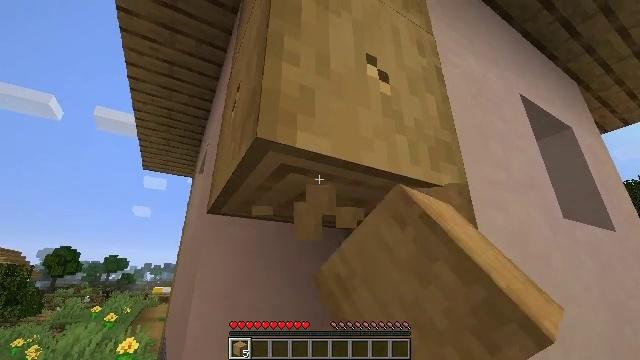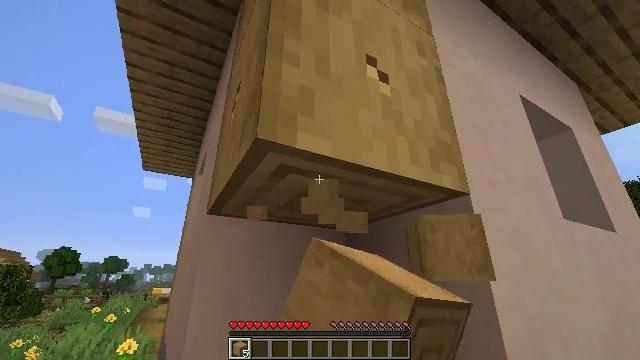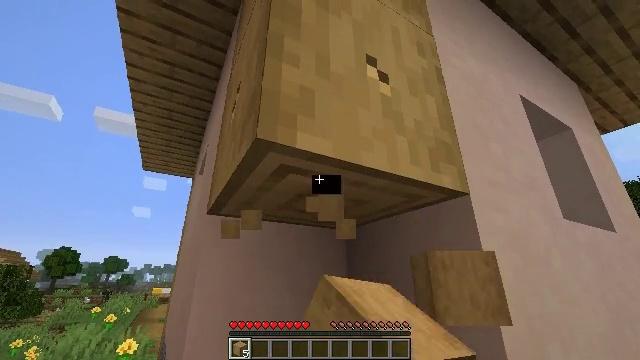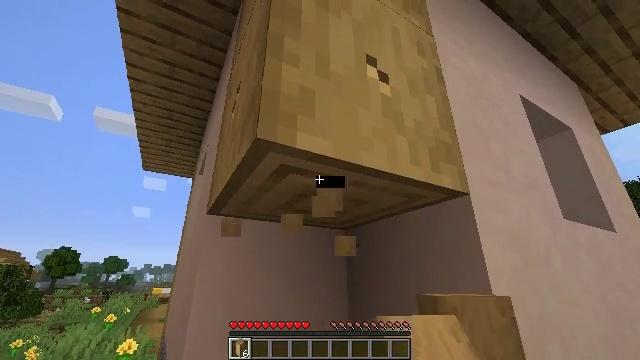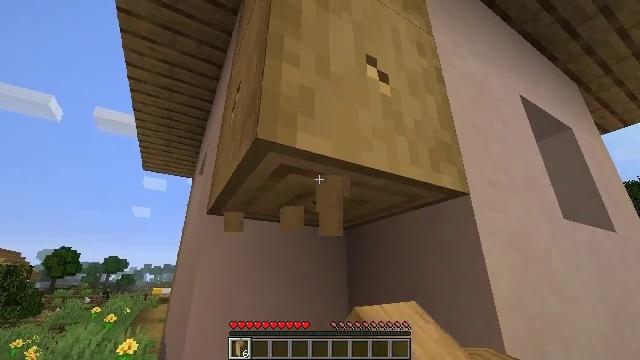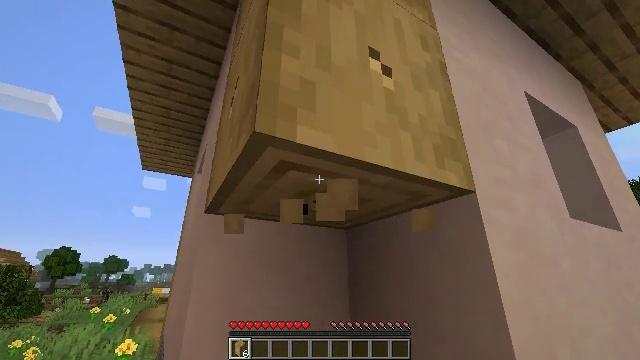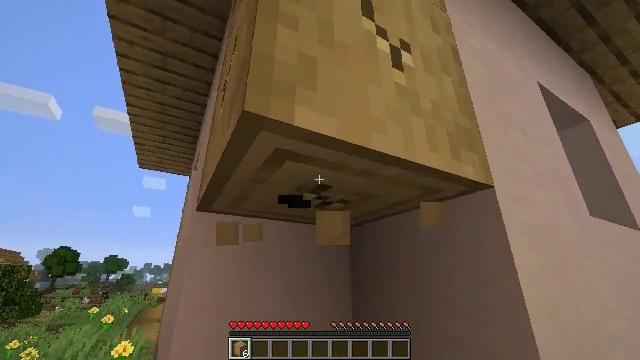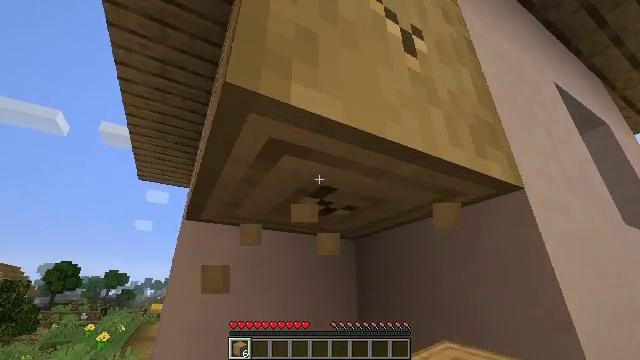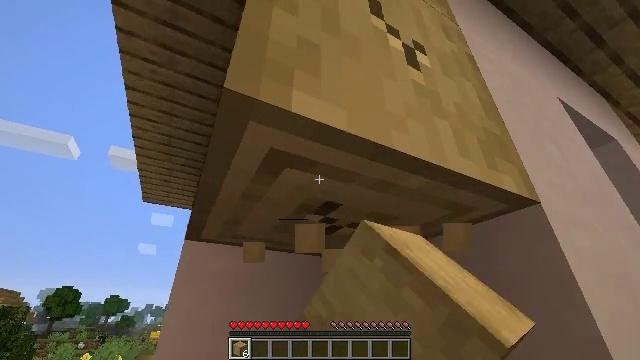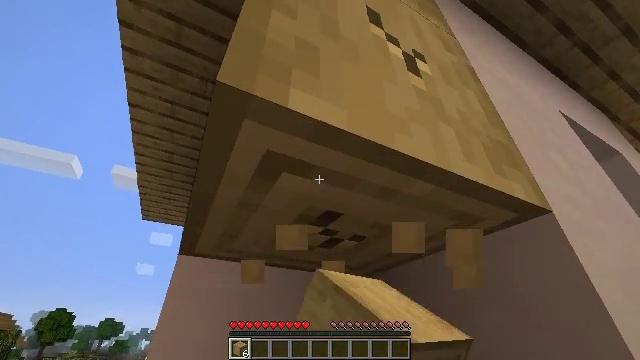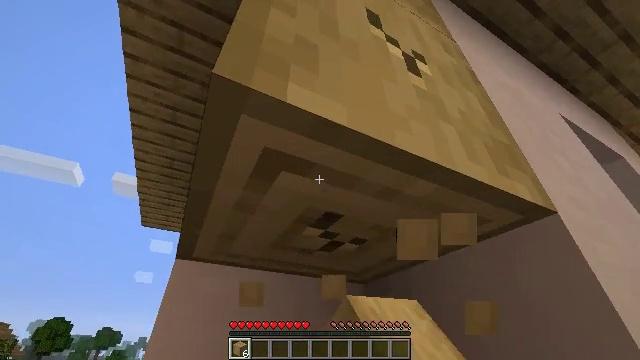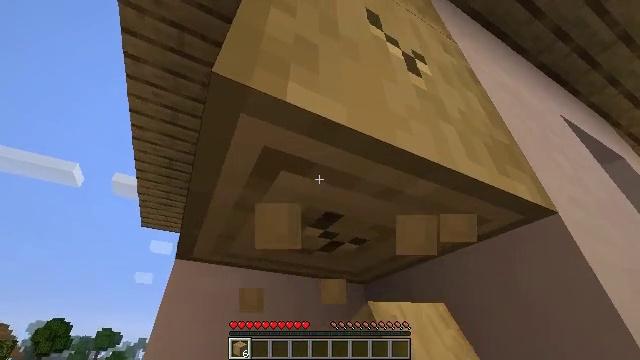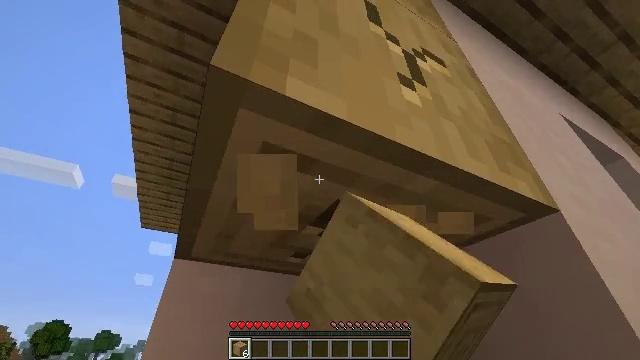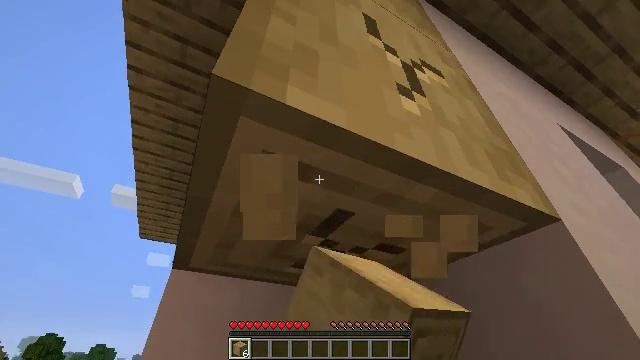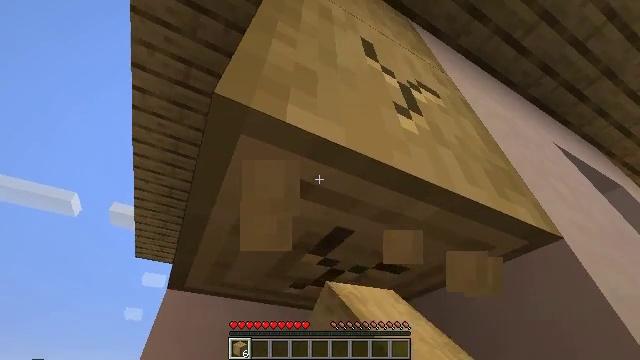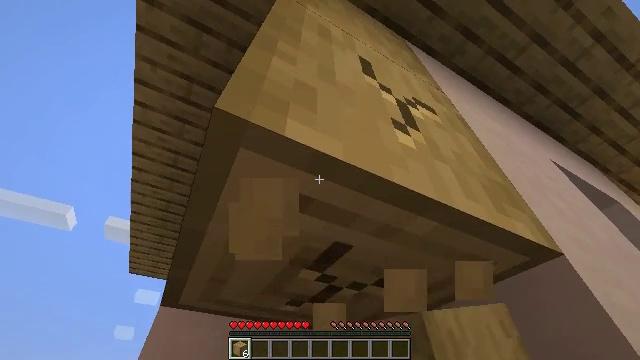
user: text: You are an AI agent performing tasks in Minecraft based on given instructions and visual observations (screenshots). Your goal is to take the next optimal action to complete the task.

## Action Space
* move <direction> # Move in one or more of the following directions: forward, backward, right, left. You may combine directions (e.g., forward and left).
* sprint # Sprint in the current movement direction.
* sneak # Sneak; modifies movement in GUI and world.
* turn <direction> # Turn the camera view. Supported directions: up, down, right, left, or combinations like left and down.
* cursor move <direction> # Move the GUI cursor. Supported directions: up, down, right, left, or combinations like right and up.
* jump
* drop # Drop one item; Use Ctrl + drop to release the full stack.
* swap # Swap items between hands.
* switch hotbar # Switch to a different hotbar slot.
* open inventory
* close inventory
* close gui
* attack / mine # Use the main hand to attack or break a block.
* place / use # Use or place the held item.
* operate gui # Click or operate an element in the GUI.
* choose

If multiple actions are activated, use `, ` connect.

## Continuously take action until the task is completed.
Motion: motion action
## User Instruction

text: Break the stripped oak log.
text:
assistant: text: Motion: attack / mine
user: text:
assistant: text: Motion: attack / mine
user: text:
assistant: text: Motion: attack / mine
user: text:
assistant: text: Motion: attack / mine
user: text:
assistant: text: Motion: move forward, attack / mine
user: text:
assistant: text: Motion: move forward, attack / mine
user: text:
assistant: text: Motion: turn up, attack / mine
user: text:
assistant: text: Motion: turn left and up, attack / mine
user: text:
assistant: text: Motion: turn up, attack / mine
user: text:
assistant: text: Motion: turn up, attack / mine
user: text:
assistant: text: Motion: attack / mine
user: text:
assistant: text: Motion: attack / mine
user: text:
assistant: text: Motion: turn up, attack / mine
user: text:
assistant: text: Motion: turn up, attack / mine
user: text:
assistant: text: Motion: turn up, attack / mine
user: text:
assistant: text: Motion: turn up, attack / mine
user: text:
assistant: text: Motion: attack / mine
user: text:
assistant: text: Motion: turn down, attack / mine
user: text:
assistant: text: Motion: attack / mine
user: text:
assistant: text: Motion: attack / mine
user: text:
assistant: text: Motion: attack / mine
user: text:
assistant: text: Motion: attack / mine
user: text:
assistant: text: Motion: attack / mine
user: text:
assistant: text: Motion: attack / mine
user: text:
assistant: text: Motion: attack / mine
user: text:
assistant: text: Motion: attack / mine
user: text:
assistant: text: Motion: attack / mine
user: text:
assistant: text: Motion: attack / mine
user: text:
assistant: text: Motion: attack / mine
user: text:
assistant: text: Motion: attack / mine